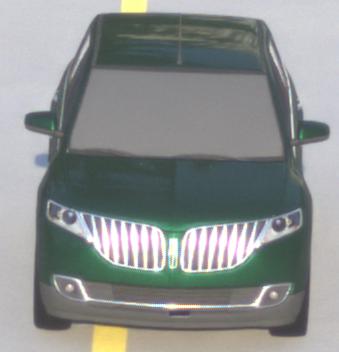
Make: Lincoln
Model: MKX
Detailed model: Gen. 1 CD3
Model produced from: 2010
Model produced until: 2015
Doors: 5
Color: green
Road condition: dry road
Daytime: sunrise or sunset
Contrast: medium contrast